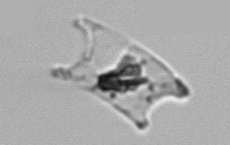
Label: Eucampia